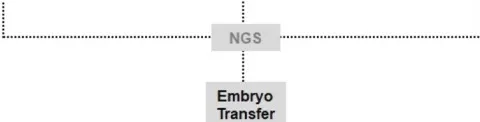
All DNA source for PGT-A were individually expelled into eppendorf tubes and stored at -80 C until analysis.
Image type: chart (chart)